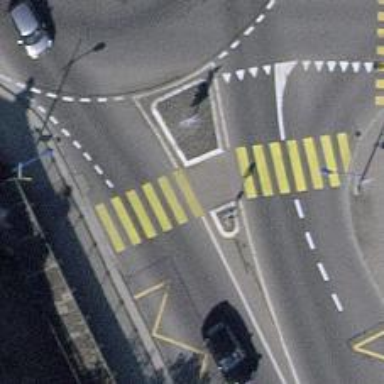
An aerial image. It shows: Kerb serving as barrier.